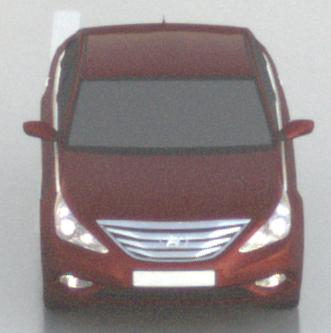
Make: Hyundai
Model: Sonata
Detailed model: Gen. 6 YF
Model produced from: 2009
Model produced until: 2016
Doors: 4
Color: red
Road condition: wet road
Daytime: sunrise or sunset
Contrast: low contrast